Question: I'm trying to create a horizontal paging by using AutoLayout. Here's the code.
'''
UIView *newsView = [[UIView alloc] initWithFrame:CGRectZero];
newsView.backgroundColor = [UIColor redColor];
UIView *anotherNewsView = [[UIView alloc] initWithFrame:CGRectZero];
anotherNewsView.backgroundColor = [UIColor blueColor];
self.scrollView.translatesAutoresizingMaskIntoConstraints = NO;
newsView.translatesAutoresizingMaskIntoConstraints = NO;
anotherNewsView.translatesAutoresizingMaskIntoConstraints = NO;
self.scrollView.pagingEnabled = YES;
[self.scrollView addSubview:newsView];
[self.scrollView addSubview:anotherNewsView];
[self.scrollView addConstraint:[NSLayoutConstraint constraintWithItem:newsView
attribute:NSLayoutAttributeTop
relatedBy:NSLayoutRelationEqual
toItem:self.scrollView
attribute:NSLayoutAttributeTop
multiplier:1.0f
constant:0.0f]];
[self.scrollView addConstraint:[NSLayoutConstraint constraintWithItem:newsView
attribute:NSLayoutAttributeBottom
relatedBy:NSLayoutRelationEqual
toItem:self.scrollView
attribute:NSLayoutAttributeBottom
multiplier:1.0f
constant:0.0f]];
[self.scrollView addConstraint:[NSLayoutConstraint constraintWithItem:newsView
attribute:NSLayoutAttributeLeading
relatedBy:NSLayoutRelationEqual
toItem:self.scrollView
attribute:NSLayoutAttributeLeading
multiplier:1.0f
constant:0.0f]];
//
[self.scrollView addConstraint:[NSLayoutConstraint constraintWithItem:newsView
attribute:NSLayoutAttributeTrailing
relatedBy:NSLayoutRelationEqual
toItem:anotherNewsView
attribute:NSLayoutAttributeLeading
multiplier:1.0f
constant:0.0f]];
//
[self.scrollView addConstraint:[NSLayoutConstraint constraintWithItem:anotherNewsView
attribute:NSLayoutAttributeTop
relatedBy:NSLayoutRelationEqual
toItem:self.scrollView
attribute:NSLayoutAttributeTop
multiplier:1.0f
constant:0.0f]];
[self.scrollView addConstraint:[NSLayoutConstraint constraintWithItem:anotherNewsView
attribute:NSLayoutAttributeBottom
relatedBy:NSLayoutRelationEqual
toItem:self.scrollView
attribute:NSLayoutAttributeBottom
multiplier:1.0f
constant:0.0f]];
[self.scrollView addConstraint:[NSLayoutConstraint constraintWithItem:anotherNewsView
attribute:NSLayoutAttributeTrailing
relatedBy:NSLayoutRelationEqual
toItem:self.scrollView
attribute:NSLayoutAttributeTrailing
multiplier:1.0f
constant:0.0f]];
[self.scrollView addConstraint:[NSLayoutConstraint constraintWithItem:newsView
attribute:NSLayoutAttributeWidth
relatedBy:NSLayoutRelationEqual
toItem:anotherNewsView
attribute:NSLayoutAttributeWidth
multiplier:0.99f
constant:0.0f]];
'''
But I only see the 'scrollView' which I set the background to cyan.

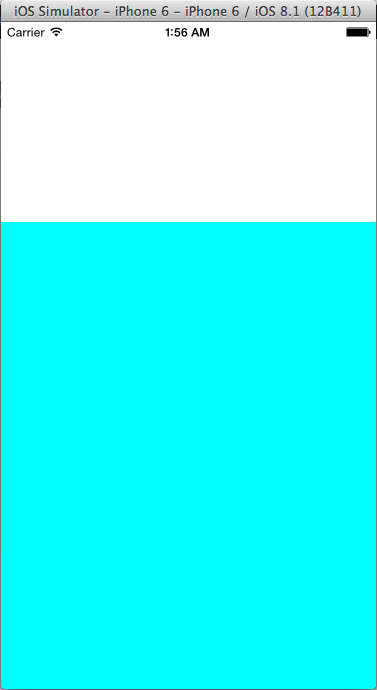
Answer: The problem is that your views have width and height zero as they are configured right now.
Try adding some with and height constraints to them like :
'''
NSArray *heightConstraints = [NSLayoutConstraint constraintsWithVisualFormat:@"V:[view(height)]" options:0 metrics:@{ @"height":@(CGRectGetHeight(self.scrollView.frame)) } views:@{ @"view":newsView }];
[self.scrollView addConstraints: heightConstraints];
[self.scrollView addConstraints: [NSLayoutConstraint constraintsWithVisualFormat:@"H:[newsView(width)]" options:0 metrics:@{ @"width":@(CGRectGetWidth(self.scrollView.frame)) } views:@{ @"newsView":newsView]];
[self.scrollView addConstraints: [NSLayoutConstraint constraintsWithVisualFormat:@"H:[anotherNewsView(width)]" options:0 metrics:@{ @"width":@(CGRectGetWidth(self.scrollView.frame)) } views:@{ @"anotherNewsView":anotherNewsView }]];
'''
You can also check one of my other answers <URL>.
The important thing is that the views inside the 'scrollview' must have their own width and height. This is how the 'scrollView' calculates it's 'contentSize'. If you don't have that, the 'contentSize' will be 'CGSizeZero' and you won't see your views.
Hope this helps! Let me know if you need more help.